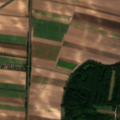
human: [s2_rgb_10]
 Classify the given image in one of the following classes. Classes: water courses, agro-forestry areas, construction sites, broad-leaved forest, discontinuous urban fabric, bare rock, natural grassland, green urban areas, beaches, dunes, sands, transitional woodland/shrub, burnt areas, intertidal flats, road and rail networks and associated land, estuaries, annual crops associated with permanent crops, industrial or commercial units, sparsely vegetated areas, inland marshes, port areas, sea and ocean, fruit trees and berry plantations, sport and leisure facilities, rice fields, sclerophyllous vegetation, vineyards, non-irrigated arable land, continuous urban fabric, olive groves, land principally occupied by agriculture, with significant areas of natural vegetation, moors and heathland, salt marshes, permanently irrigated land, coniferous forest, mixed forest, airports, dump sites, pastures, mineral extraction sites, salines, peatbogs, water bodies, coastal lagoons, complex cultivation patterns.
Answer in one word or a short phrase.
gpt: discontinuous urban fabric, non-irrigated arable land, land principally occupied by agriculture, with significant areas of natural vegetation, broad-leaved forest